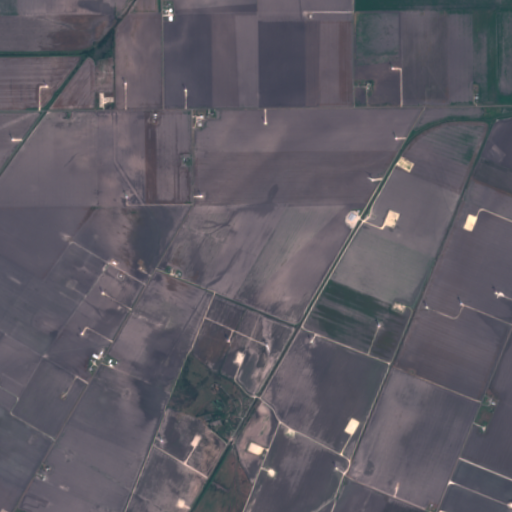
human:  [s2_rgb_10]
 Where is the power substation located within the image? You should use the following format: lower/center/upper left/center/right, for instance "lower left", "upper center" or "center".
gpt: The power substation is located in the upper left of the image.
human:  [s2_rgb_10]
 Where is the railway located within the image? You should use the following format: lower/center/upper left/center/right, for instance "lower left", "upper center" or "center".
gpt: The railway is located in the lower left of the image.
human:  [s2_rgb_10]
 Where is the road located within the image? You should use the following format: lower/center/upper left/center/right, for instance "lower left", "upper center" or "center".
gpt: There is no road in the image.